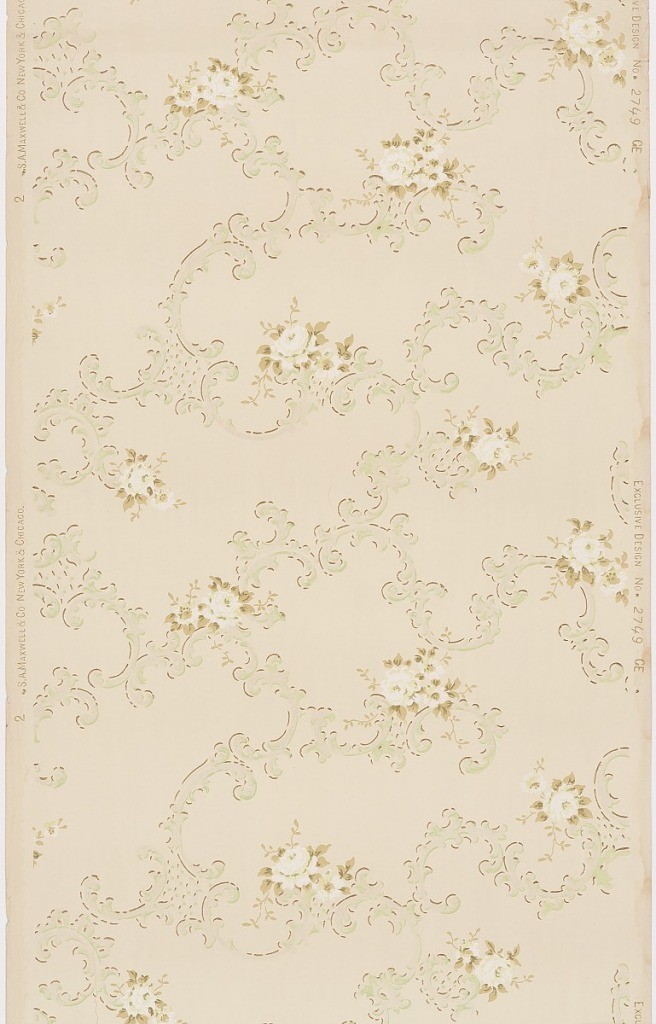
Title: Ceiling paper
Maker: Maxwell & Co., S.A., Chicago, Illinois, USA
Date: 1905–1915
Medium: Machine-printed paper, liquid mica
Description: Pattern of rococo acanthus c and s scrolls interspersed with bunches of white roses. Design printed in light green, tan, white and brown on beige ground.